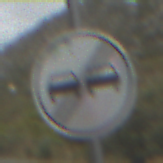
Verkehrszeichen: EndeUeberholverbot
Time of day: Midday
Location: Outdoor (Nature)
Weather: Overcast
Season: NotSpecified
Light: Natural